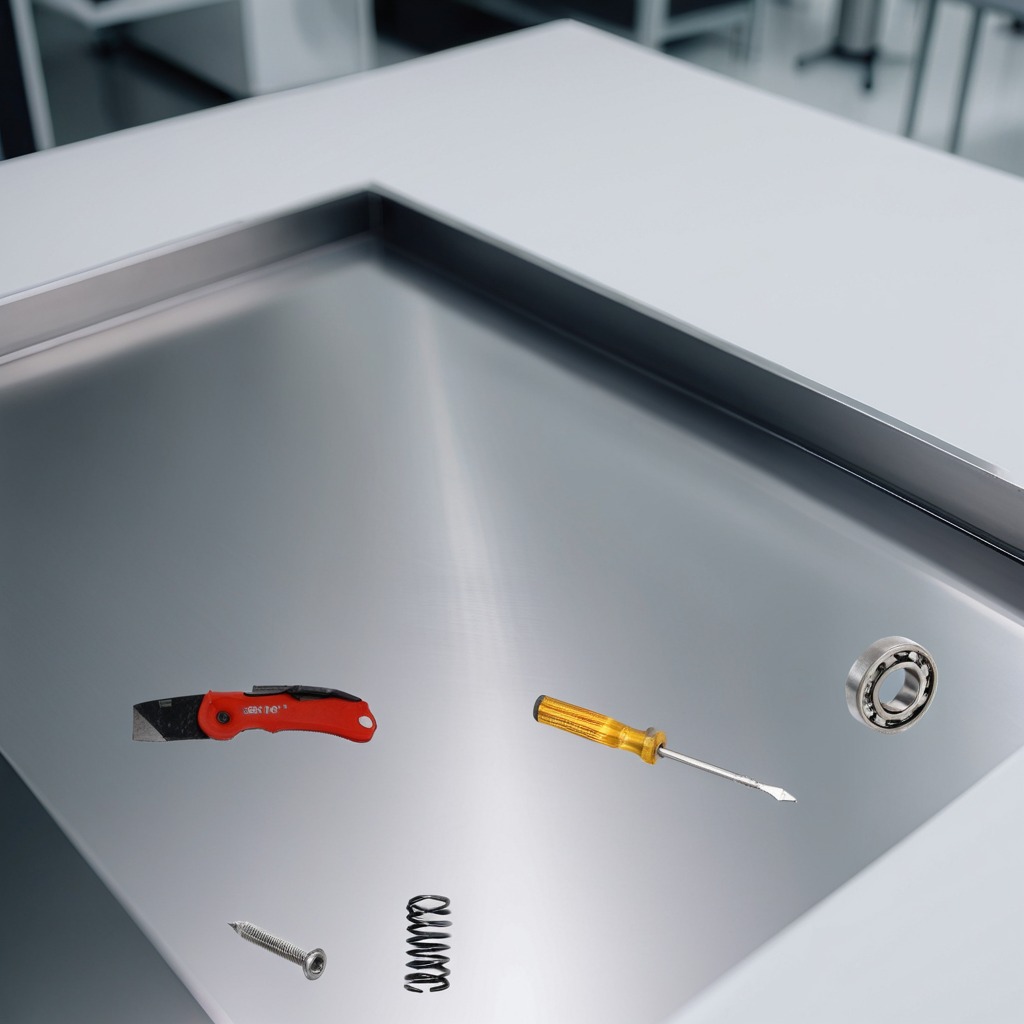
A metal ball bearing, a utility knife, a metal machine screw, a coiled metal spring, and a screwdriver are lying on the stainless steel table.